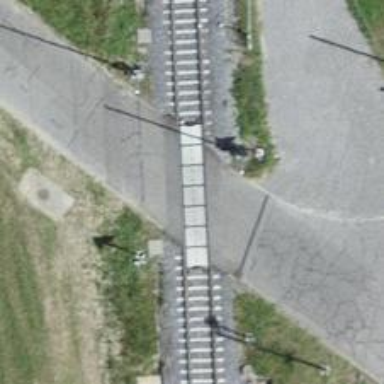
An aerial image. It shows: Railway level crossing.